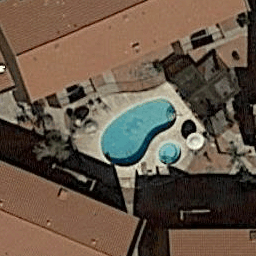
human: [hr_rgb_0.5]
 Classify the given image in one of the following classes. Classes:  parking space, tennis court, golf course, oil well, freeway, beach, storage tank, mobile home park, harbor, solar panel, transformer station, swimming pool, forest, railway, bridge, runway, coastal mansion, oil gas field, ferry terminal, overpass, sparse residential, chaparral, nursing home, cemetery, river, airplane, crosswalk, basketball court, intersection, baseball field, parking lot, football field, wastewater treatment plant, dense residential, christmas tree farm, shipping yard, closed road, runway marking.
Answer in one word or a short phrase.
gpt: swimming pool